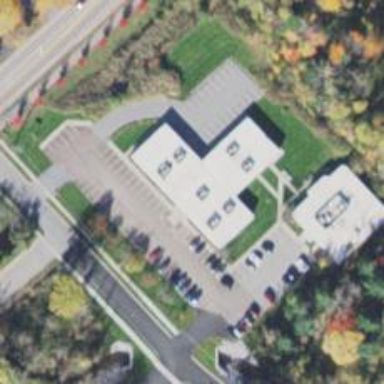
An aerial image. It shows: Healthcare clinic is depicted in the image.